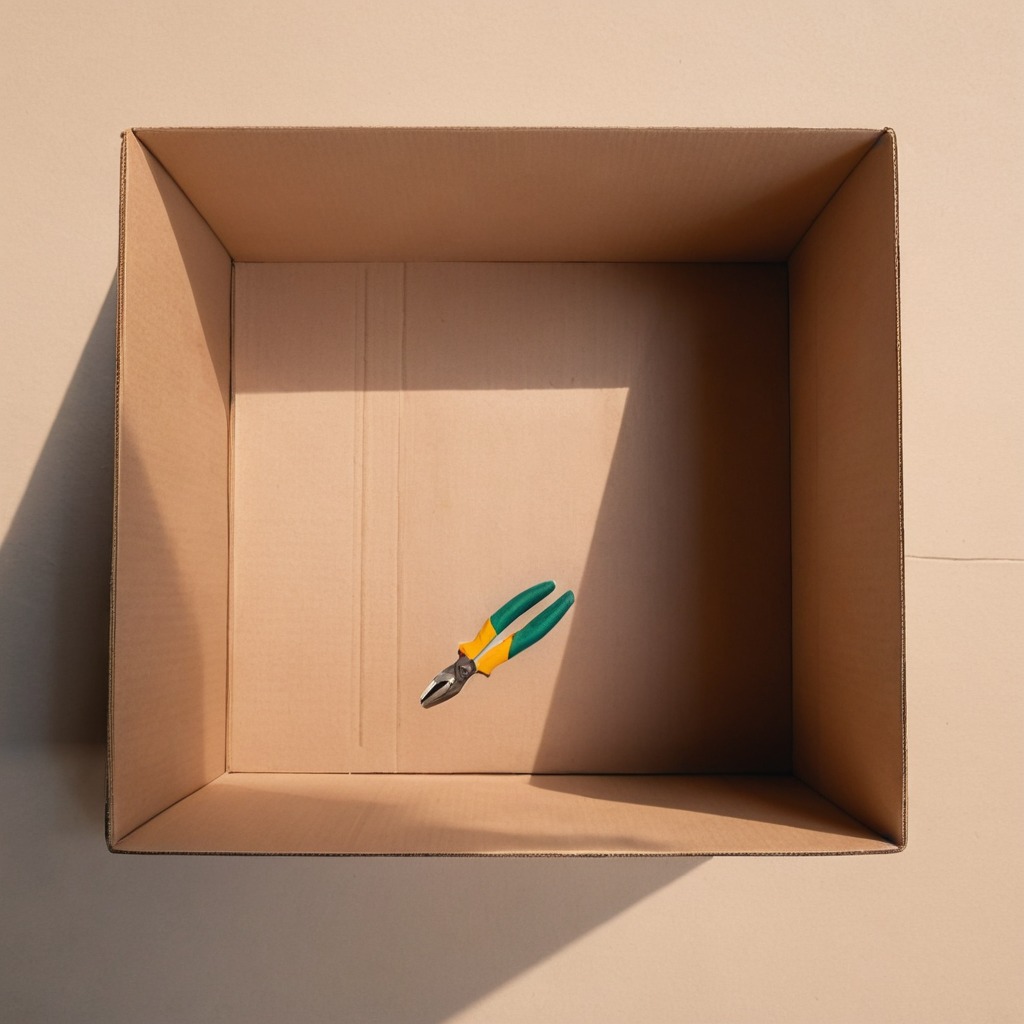
A plier lies on the cardboard box surface.